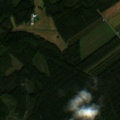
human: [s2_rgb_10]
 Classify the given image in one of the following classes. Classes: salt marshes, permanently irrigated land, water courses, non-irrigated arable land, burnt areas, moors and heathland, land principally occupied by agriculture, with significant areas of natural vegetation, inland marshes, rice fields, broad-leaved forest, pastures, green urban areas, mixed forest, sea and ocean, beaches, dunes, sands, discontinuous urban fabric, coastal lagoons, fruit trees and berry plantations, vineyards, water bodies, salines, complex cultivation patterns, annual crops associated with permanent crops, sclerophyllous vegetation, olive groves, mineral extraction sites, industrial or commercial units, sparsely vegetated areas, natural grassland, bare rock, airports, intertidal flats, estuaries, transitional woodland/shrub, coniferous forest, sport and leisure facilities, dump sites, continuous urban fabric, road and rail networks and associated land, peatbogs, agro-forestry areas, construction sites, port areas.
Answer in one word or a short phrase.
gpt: non-irrigated arable land, coniferous forest, mixed forest, transitional woodland/shrub